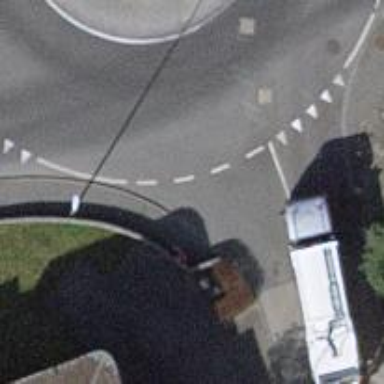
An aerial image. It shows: Kerb barrier.